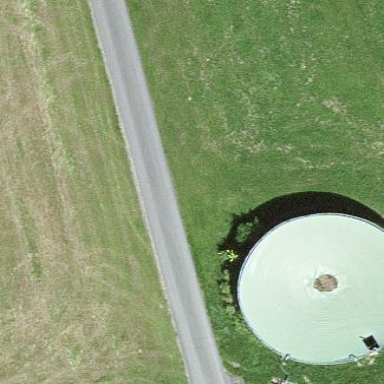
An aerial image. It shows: Storage tank with man-made structure.